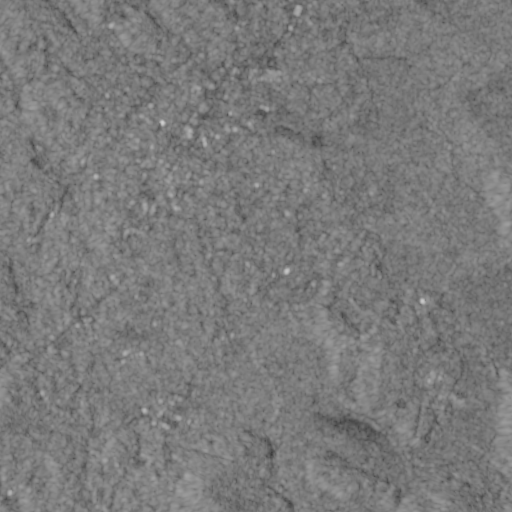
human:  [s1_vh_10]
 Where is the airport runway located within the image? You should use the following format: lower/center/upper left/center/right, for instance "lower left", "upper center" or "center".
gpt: The airport runway is located in the lower center of the image.
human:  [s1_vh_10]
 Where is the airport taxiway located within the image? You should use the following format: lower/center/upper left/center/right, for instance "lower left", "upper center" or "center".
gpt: The airport taxiway is located in the center of the image.
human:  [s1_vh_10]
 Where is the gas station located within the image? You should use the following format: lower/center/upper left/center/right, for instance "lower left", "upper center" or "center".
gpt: The gas station is located in the upper center of the image.
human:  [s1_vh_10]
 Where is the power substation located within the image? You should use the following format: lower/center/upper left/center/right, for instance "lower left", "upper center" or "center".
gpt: The power substation is located in the upper left of the image.
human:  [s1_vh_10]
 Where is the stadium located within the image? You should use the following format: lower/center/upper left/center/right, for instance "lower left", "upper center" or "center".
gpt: The stadium is located in the upper center of the image.
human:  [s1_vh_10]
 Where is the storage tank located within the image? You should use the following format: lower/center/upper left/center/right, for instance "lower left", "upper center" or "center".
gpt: The storage tank is located in the upper left of the image.
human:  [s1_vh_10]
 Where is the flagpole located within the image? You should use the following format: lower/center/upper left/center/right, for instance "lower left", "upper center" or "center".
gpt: The flagpole is located in the center of the image.
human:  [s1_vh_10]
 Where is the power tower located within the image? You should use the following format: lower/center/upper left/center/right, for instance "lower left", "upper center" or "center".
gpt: There is no power tower in the image.

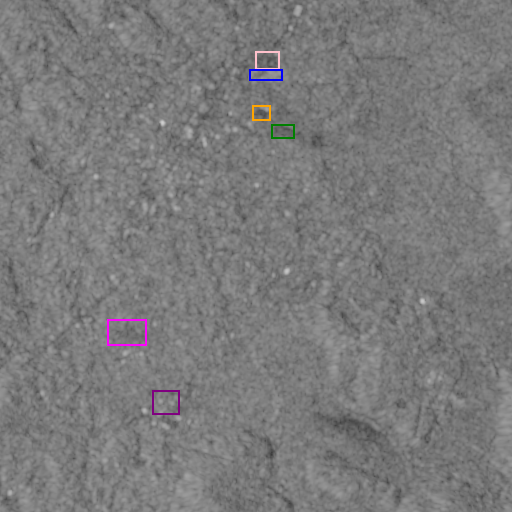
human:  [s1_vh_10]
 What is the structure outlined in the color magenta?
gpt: The structure outlined in magenta is a park.
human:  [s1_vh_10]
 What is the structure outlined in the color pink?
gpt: The structure outlined in pink is a parking lot.
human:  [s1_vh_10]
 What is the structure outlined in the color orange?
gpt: The structure outlined in orange is a stadium.
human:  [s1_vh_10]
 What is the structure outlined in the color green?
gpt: The structure outlined in green is a track.
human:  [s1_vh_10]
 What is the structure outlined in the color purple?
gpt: The structure outlined in purple is a building.
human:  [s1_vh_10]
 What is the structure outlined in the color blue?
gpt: The structure outlined in blue is a building.
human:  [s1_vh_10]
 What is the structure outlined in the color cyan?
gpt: There is no cyan outline.